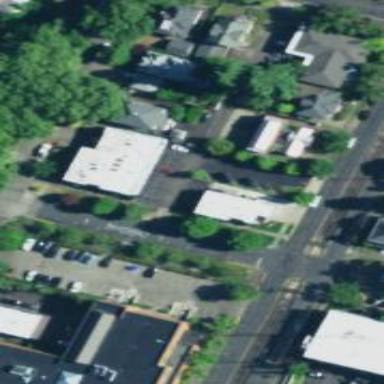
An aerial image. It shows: Alleyway designated as service road.